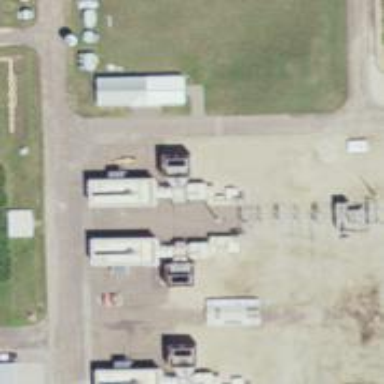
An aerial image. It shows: Generator powered by gas turbine running on oil and gas.